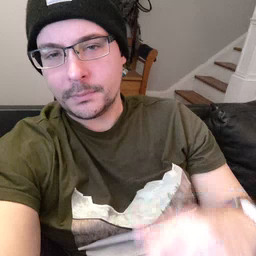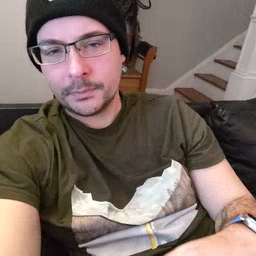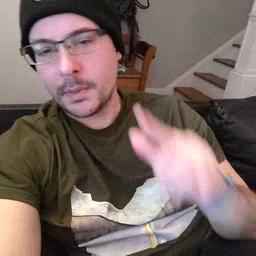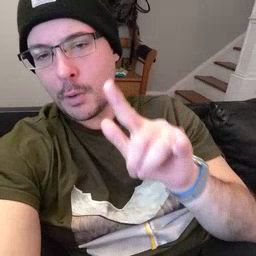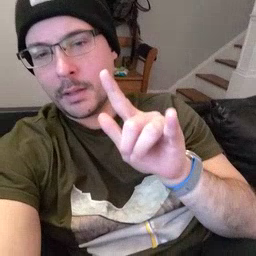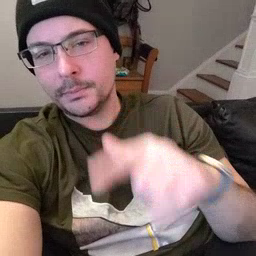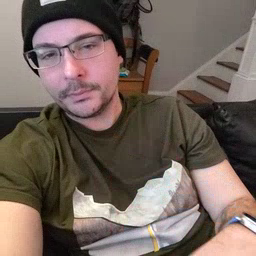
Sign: airplane